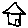
Label: house